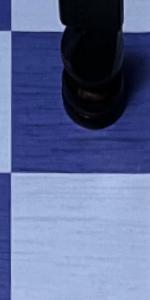
Label: Empty